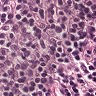
Metastatic tissue present: no